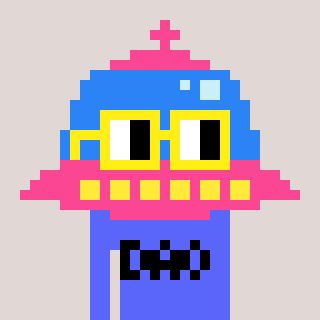
a pixel art character with square yellow glasses, a ufo-shaped head and a purple-colored body on a warm background